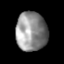
Tissue: lung
Cell type: Epithelial cells
Senescence score: 0.2287
Nuclear area (px): 1185
Mean DAPI intensity: 143.797